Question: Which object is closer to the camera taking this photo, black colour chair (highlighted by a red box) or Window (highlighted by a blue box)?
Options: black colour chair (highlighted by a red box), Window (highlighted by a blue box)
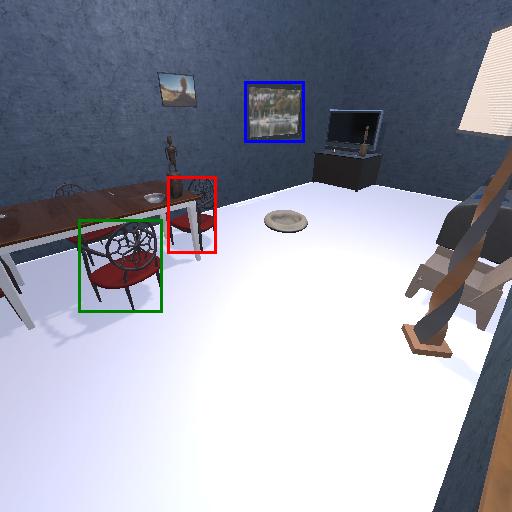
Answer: black colour chair (highlighted by a red box)